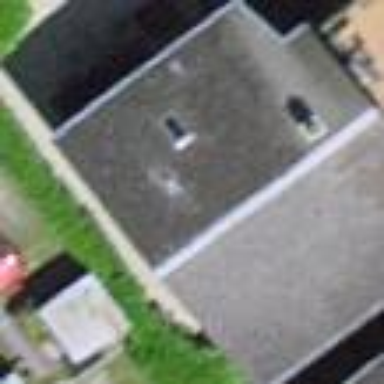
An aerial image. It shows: Simple and straightforward house.